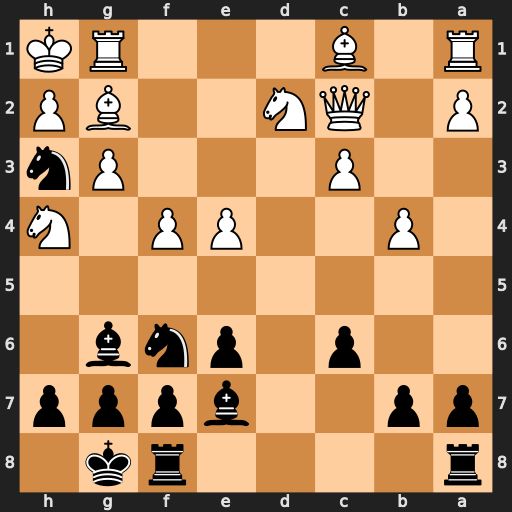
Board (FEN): r4rk1/pp2bppp/2p1pnb1/8/1P2PP1N/2P3Pn/P1QN2BP/R1B3RK
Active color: b
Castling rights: -
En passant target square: -
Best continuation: Nf2#